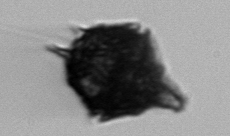
Label: Gonyaulax